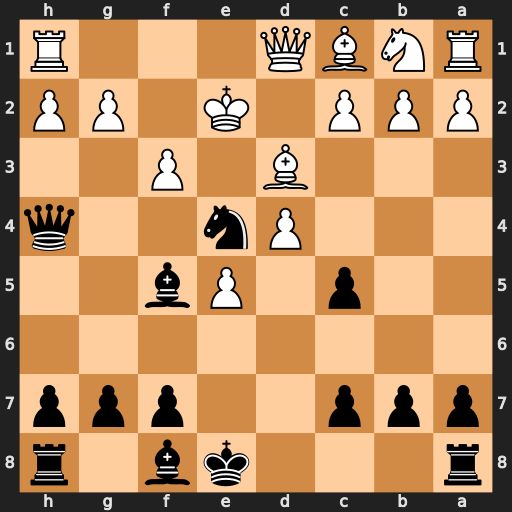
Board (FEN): r3kb1r/ppp2ppp/8/2p1Pb2/3Pn2q/3B1P2/PPP1K1PP/RNBQ3R
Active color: b
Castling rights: kq
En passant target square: -
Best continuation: Qf2#